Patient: sex F, age 66
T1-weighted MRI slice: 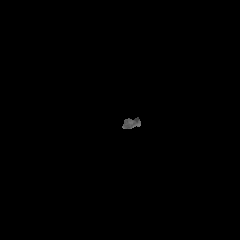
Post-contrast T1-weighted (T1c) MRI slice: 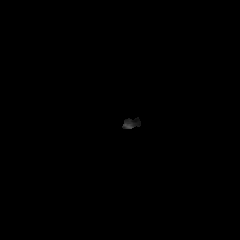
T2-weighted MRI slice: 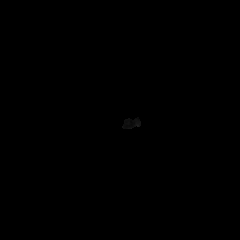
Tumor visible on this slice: no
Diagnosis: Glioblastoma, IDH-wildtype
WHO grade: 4